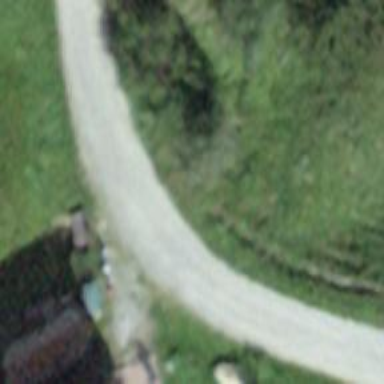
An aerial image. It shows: Culvert tunnel.